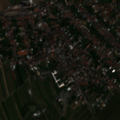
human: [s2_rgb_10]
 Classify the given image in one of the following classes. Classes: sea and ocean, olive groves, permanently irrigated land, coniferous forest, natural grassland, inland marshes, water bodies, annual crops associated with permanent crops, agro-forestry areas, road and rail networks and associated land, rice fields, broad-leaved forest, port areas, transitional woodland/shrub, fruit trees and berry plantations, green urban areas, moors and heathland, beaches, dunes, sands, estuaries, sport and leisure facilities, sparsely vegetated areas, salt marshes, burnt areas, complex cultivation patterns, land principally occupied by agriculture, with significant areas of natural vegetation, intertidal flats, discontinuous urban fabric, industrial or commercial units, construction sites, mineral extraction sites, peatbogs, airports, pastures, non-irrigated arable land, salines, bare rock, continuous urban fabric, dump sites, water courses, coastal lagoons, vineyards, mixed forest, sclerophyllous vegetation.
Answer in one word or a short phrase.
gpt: discontinuous urban fabric, non-irrigated arable land, vineyards